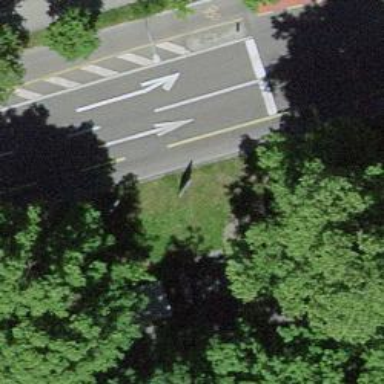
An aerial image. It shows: Avenue lined with trees.